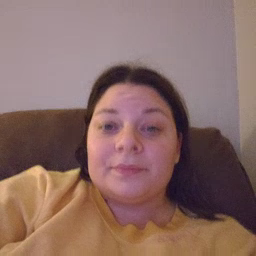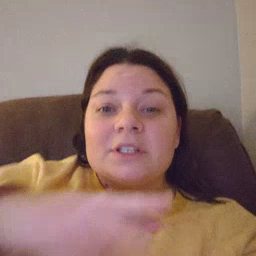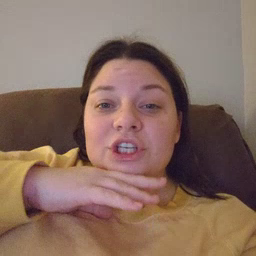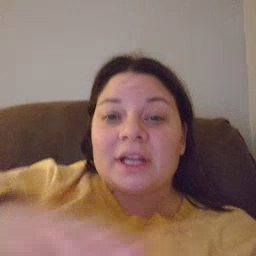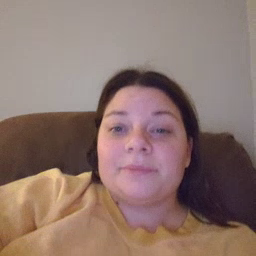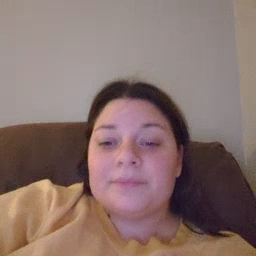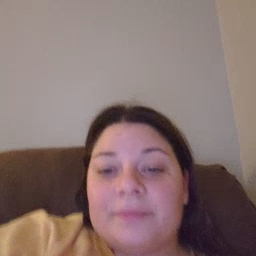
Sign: dirty